The plot is a Hilbert-envelope spectrum of a rotating bearing's acceleration signal, annotated with the bearing's characteristic defect frequencies. Determine the bearing's health state. Answer with exactly one of: normal, inner_race, outer_race, ball.
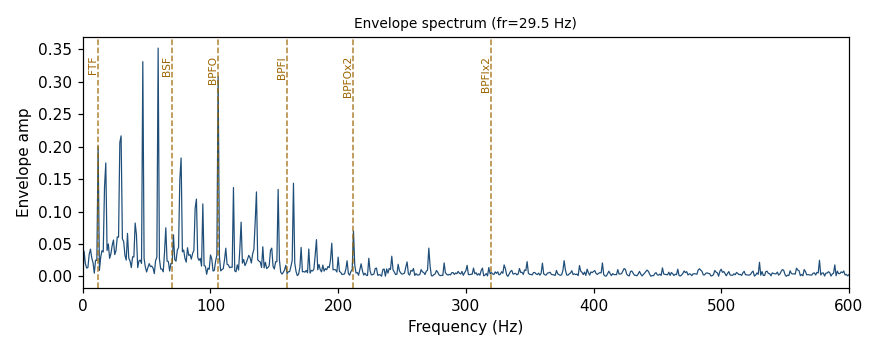
Answer: outer_race